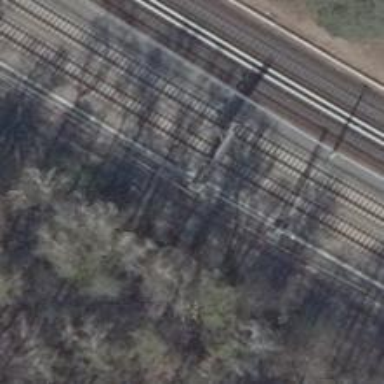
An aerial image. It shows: Railway signal.